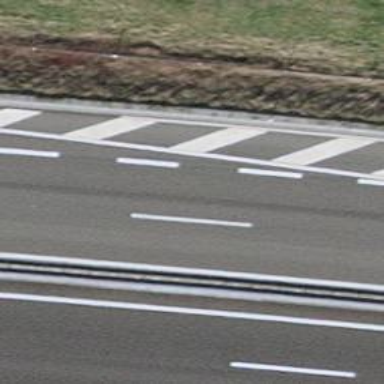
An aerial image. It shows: Asphalt motorway.